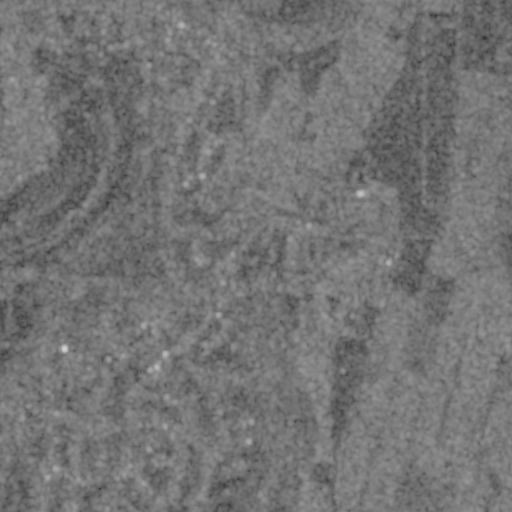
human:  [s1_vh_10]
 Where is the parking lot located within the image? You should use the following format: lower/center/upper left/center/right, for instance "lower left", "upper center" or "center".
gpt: The parking lot is located in the center left of the image.
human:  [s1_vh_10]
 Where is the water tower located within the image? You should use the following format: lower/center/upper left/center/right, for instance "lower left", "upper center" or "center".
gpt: The water tower is located in the upper right of the image.
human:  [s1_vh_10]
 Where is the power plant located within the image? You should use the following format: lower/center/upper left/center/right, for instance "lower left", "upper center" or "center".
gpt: There is no power plant in the image.

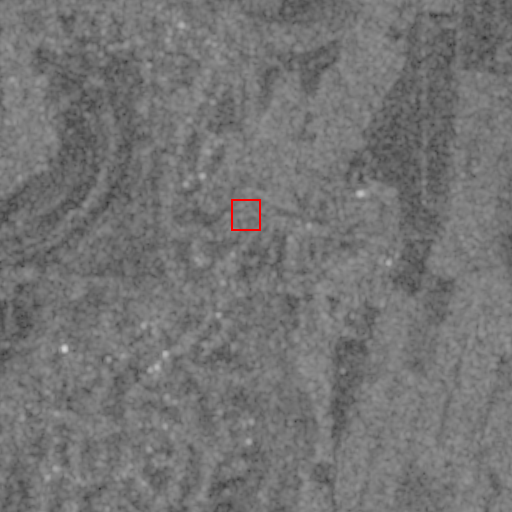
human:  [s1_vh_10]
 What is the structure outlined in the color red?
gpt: The structure outlined in red is a park.
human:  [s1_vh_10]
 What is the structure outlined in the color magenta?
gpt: There is no magenta outline.